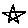
Label: star